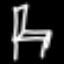
Label: chair